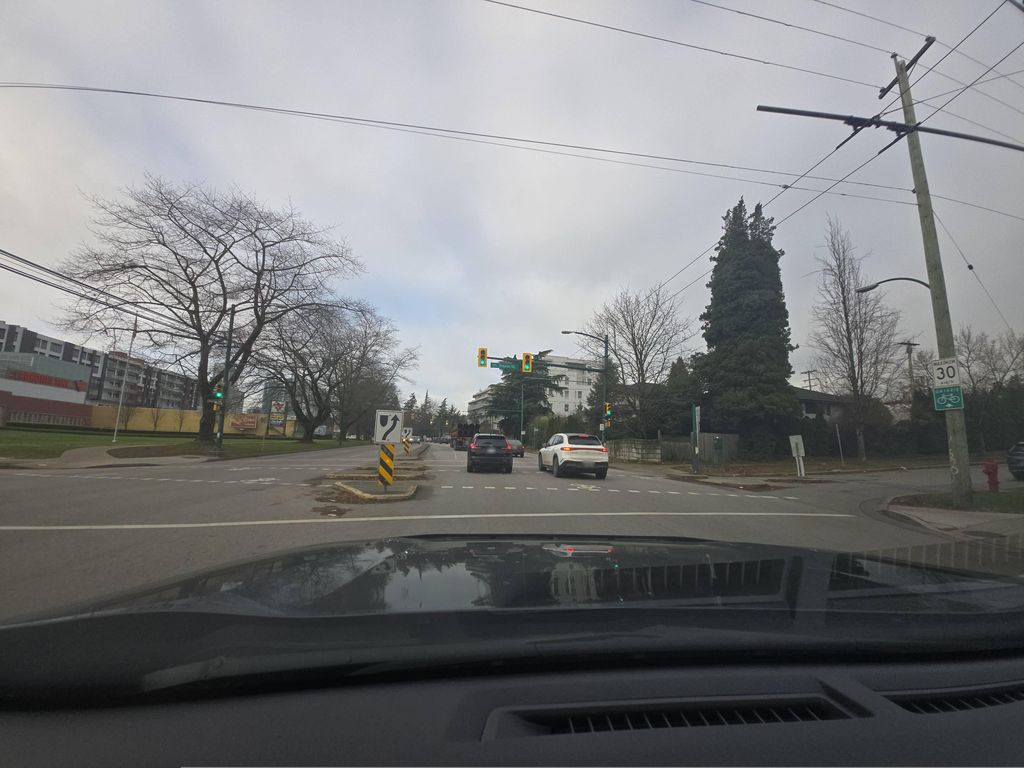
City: vancouver